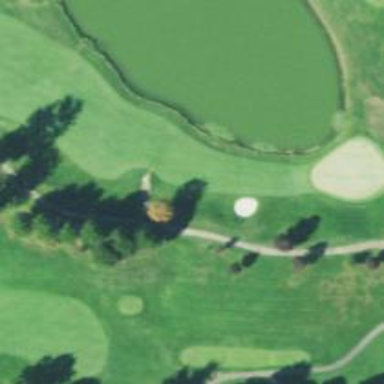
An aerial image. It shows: Path for both roads and golfers.